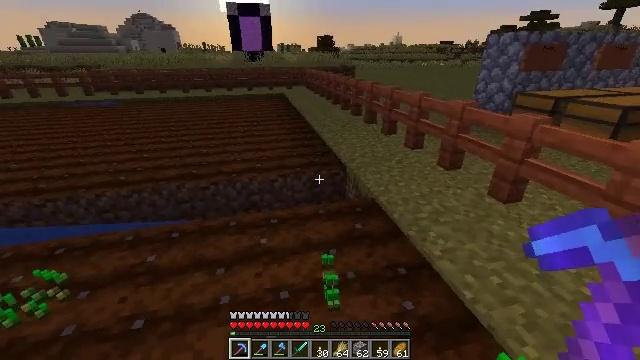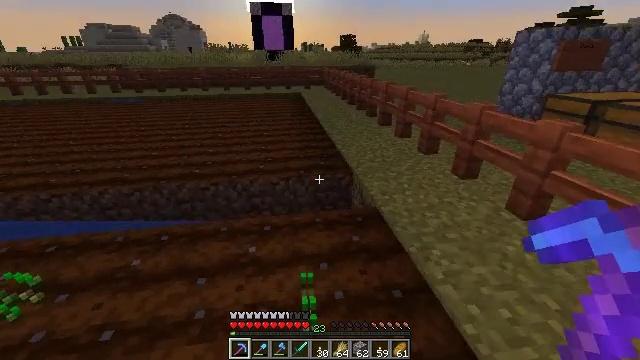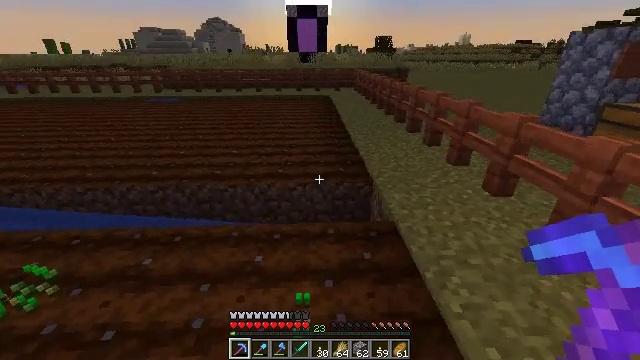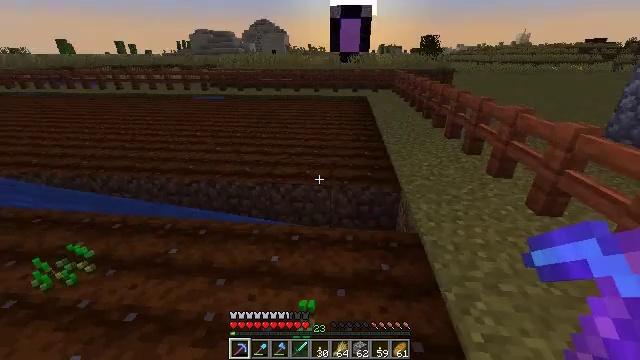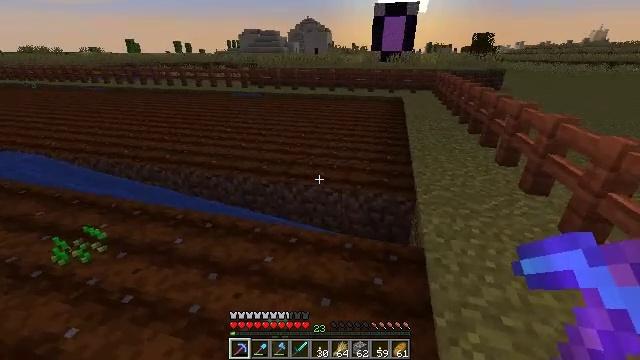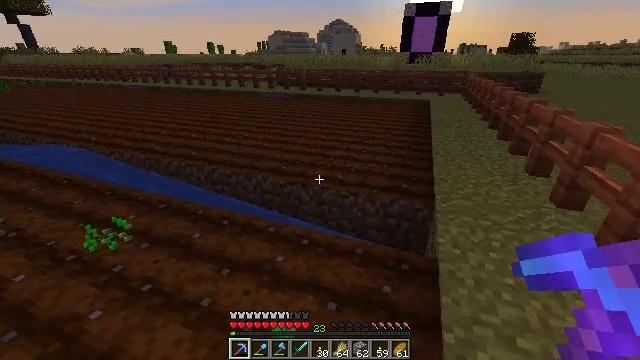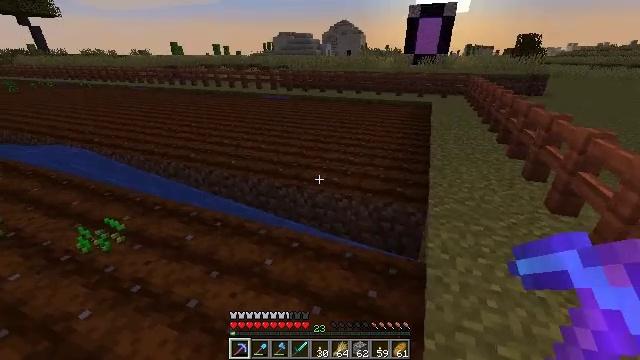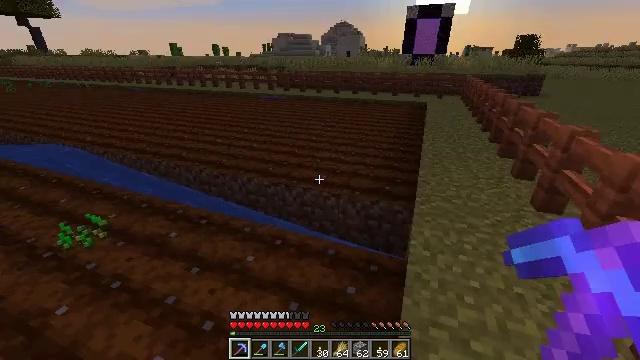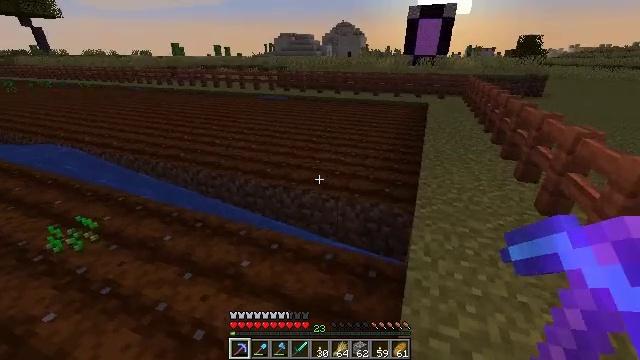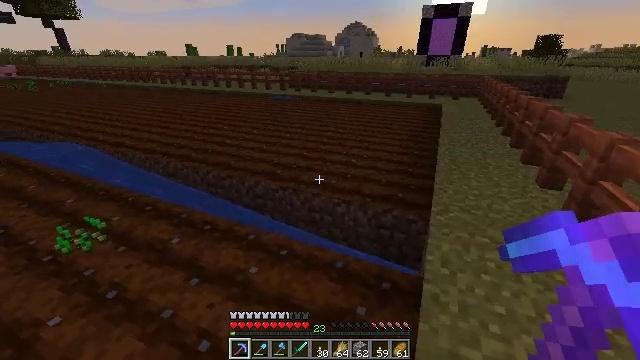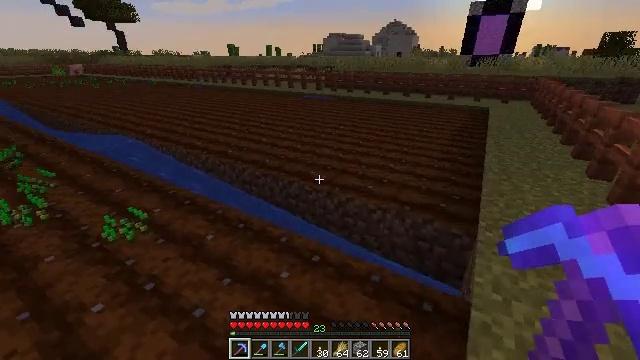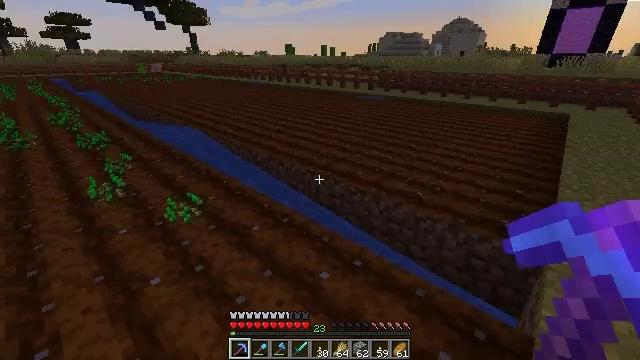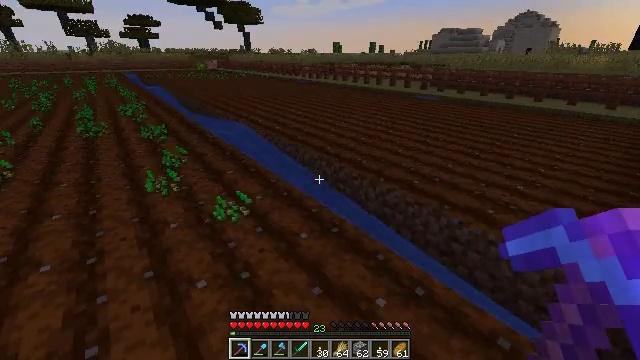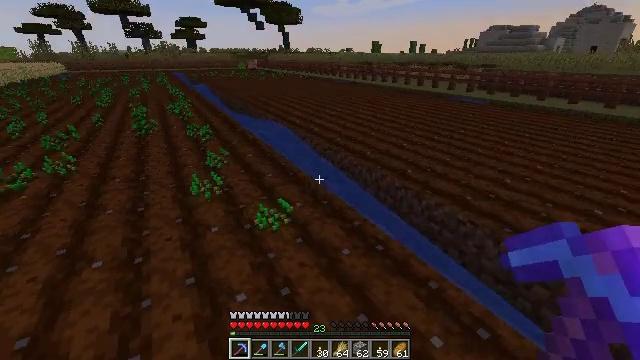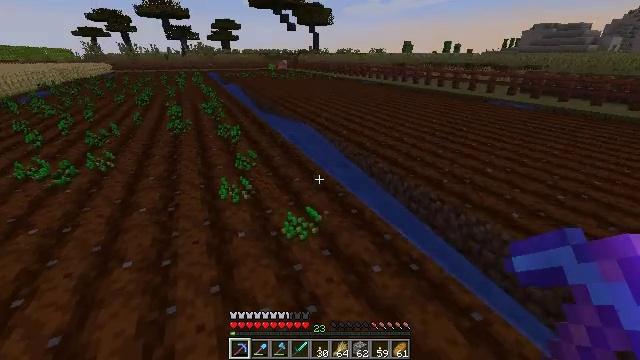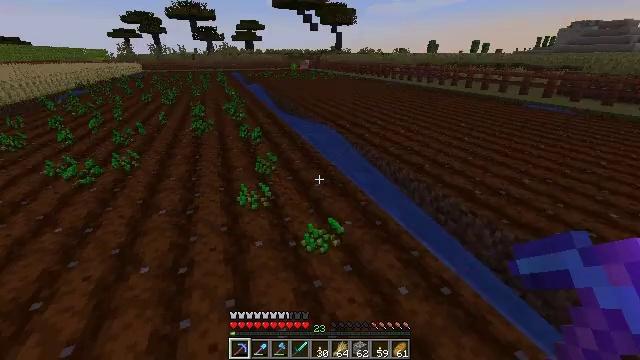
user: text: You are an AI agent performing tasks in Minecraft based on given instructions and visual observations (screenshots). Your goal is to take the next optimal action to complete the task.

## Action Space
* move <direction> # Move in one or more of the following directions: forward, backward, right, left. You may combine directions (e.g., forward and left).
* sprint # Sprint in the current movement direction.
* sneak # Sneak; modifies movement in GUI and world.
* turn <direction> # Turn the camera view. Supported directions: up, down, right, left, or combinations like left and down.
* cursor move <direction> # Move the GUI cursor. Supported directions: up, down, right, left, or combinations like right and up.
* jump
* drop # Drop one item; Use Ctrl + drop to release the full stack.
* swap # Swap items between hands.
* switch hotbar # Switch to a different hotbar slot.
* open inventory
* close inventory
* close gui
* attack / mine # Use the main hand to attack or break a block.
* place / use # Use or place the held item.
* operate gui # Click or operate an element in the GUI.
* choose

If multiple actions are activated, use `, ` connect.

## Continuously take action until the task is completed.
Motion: motion action
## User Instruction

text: Drop a lantern.
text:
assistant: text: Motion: move forward and move right, turn left
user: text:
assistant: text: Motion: move forward and move right, turn left
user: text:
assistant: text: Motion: move right, turn left
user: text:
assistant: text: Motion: move right, turn left
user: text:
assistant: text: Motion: move right, turn left
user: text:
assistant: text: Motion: turn left
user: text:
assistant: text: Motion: no_op
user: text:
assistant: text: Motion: move forward
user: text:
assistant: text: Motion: move forward and move left, turn left
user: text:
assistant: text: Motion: move forward and move left, turn left
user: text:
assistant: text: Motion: move forward and move left, turn left
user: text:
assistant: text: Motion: move forward and move left, turn left
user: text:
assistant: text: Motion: move forward and move left, turn left
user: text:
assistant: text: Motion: move forward, turn left
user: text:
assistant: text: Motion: move forward, turn left
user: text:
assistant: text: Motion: move forward, turn left
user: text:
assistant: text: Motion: move forward, turn left
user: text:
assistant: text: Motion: move forward
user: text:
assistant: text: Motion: move forward
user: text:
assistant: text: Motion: move forward
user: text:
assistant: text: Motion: move forward and move right
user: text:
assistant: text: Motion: move forward and move right, turn left
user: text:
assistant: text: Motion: move forward and move right, turn left
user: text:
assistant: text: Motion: move forward and move right, turn left
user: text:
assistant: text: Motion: move forward, turn left
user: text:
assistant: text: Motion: move forward, turn left
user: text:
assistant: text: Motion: move forward, turn left
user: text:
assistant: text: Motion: move forward, turn left
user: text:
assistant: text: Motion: move forward, turn left
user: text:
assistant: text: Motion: move forward, turn left